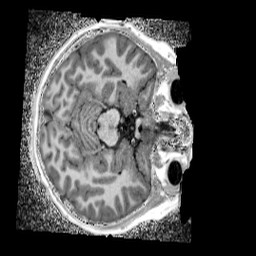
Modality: UNIT1_denoised
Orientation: axial
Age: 9
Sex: female
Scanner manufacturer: siemens
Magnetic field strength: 3 T
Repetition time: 4 s
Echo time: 0.00299 s